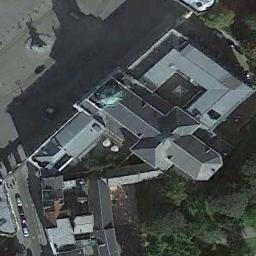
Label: church